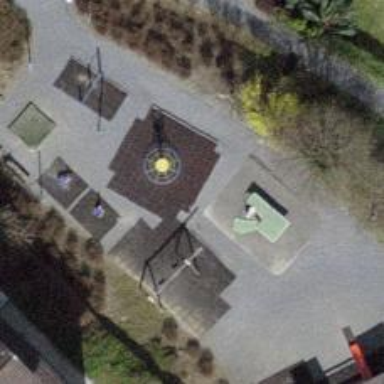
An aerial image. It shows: Playground area for leisure activities on the land.